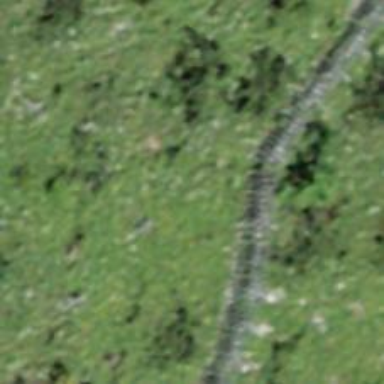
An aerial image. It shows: Snow fence that is man-made.